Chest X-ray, PA view. Patient: 54 years old, sex M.
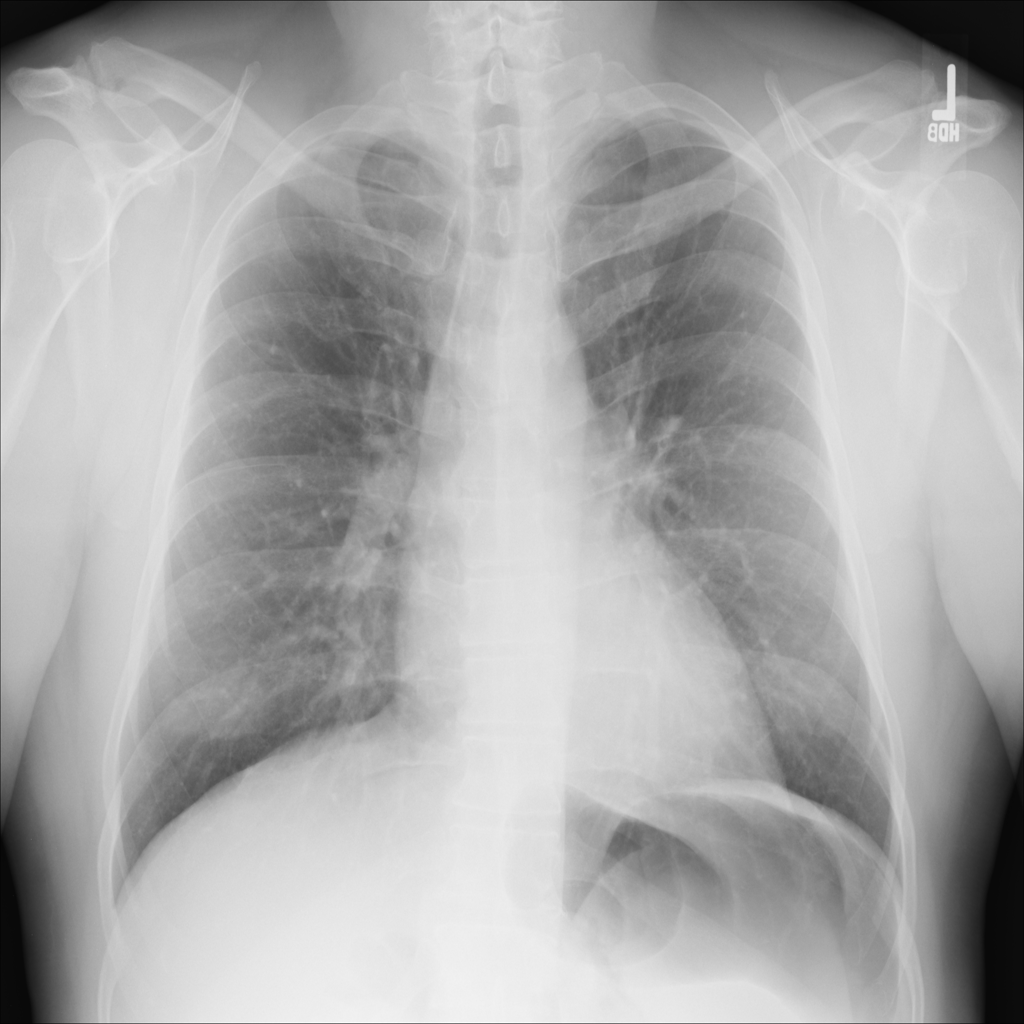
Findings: No Finding